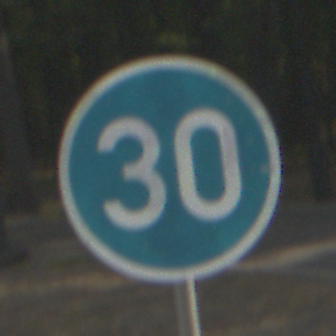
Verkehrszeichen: VorgeschriebeneMindestgeschwindigkeit
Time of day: MorningAfternoon
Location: Outdoor (Suburban)
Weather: Clear
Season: NotSpecified
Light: Natural